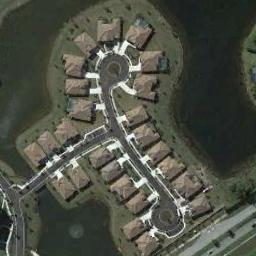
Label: dense_residential